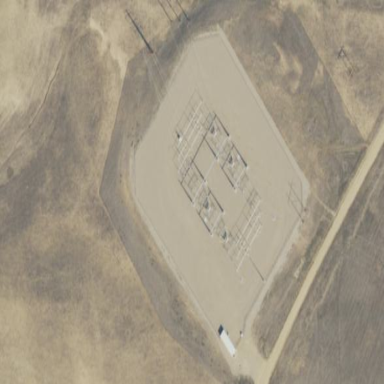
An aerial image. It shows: Transmission-level power substation.